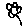
Label: flower